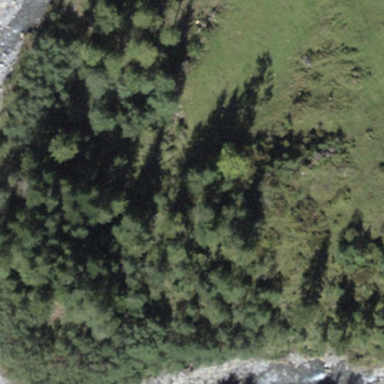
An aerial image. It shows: Forest area.